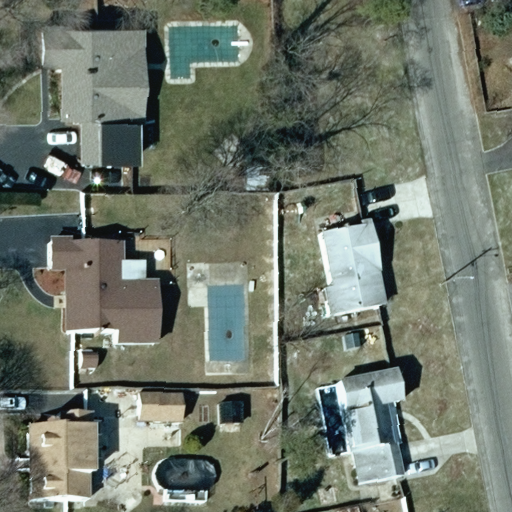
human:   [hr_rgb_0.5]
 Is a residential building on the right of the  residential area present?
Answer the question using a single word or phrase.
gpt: yes

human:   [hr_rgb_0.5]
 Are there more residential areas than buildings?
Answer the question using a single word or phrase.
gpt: no

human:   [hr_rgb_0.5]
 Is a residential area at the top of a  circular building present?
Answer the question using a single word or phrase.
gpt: no

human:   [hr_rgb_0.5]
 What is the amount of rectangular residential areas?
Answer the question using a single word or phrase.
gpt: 1

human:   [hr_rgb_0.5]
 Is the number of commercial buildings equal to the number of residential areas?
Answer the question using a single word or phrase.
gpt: no

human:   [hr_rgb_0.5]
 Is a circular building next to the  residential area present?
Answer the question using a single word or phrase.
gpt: no

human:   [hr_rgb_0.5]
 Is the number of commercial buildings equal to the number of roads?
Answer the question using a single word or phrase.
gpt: no

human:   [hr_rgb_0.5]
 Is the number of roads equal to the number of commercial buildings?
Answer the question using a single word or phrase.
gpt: no

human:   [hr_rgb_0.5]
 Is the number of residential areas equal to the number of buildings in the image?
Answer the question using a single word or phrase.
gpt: no

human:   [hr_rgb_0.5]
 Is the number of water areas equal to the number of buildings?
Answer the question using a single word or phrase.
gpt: no

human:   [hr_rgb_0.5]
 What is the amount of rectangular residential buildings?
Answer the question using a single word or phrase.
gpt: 0

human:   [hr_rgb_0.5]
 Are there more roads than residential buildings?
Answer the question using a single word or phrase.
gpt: no

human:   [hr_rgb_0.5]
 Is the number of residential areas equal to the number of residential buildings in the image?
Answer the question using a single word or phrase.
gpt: no

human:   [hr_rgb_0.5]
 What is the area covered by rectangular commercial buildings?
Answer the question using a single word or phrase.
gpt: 0m2

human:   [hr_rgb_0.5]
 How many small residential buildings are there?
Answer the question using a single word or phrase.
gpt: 0

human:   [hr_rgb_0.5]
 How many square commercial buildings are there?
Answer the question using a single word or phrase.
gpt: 0

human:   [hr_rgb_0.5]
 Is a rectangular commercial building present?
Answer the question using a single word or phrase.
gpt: no

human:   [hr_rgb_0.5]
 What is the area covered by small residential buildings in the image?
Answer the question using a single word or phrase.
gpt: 0m2

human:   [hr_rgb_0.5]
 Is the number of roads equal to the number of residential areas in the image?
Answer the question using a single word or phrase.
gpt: yes

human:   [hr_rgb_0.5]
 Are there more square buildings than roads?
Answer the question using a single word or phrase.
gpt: no

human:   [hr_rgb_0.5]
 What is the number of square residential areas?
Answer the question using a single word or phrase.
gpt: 0

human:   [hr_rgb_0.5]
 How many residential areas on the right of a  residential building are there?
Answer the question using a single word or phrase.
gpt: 1

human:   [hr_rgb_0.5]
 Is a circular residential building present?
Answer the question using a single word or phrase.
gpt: no

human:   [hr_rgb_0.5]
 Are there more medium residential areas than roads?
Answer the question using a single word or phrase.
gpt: no

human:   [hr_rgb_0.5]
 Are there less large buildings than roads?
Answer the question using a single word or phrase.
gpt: yes

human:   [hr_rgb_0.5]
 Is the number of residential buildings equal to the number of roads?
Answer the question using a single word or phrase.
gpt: no

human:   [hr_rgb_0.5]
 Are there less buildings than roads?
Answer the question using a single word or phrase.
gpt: no

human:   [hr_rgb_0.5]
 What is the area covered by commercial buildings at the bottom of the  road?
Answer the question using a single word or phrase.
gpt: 0m2

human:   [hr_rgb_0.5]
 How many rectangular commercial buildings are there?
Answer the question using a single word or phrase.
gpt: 0

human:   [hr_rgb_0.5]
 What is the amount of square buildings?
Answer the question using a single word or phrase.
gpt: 0

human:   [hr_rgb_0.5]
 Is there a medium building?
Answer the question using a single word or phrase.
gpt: yes

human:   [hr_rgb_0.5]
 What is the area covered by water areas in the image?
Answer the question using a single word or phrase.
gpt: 0m2

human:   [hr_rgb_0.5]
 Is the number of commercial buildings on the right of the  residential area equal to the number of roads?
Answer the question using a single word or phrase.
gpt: no

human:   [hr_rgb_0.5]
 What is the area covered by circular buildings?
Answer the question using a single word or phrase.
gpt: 0m2

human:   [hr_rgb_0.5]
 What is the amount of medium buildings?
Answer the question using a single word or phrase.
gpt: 5

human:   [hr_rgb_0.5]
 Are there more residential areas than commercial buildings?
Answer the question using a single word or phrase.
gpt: yes

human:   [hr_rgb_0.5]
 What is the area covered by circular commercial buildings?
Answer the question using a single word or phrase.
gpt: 0m2